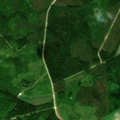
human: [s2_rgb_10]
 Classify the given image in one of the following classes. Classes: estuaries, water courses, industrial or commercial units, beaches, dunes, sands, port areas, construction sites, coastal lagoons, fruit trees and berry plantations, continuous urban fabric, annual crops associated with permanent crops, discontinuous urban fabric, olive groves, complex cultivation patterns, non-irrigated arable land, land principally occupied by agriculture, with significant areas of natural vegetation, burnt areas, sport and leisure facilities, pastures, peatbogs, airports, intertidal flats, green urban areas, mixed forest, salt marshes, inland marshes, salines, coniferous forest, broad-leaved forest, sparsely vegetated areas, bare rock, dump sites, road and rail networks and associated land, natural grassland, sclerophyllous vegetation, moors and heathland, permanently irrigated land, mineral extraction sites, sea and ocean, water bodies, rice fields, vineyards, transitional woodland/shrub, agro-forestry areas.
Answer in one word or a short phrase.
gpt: non-irrigated arable land, land principally occupied by agriculture, with significant areas of natural vegetation, coniferous forest, mixed forest, transitional woodland/shrub